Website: bh-photo
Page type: account-selection
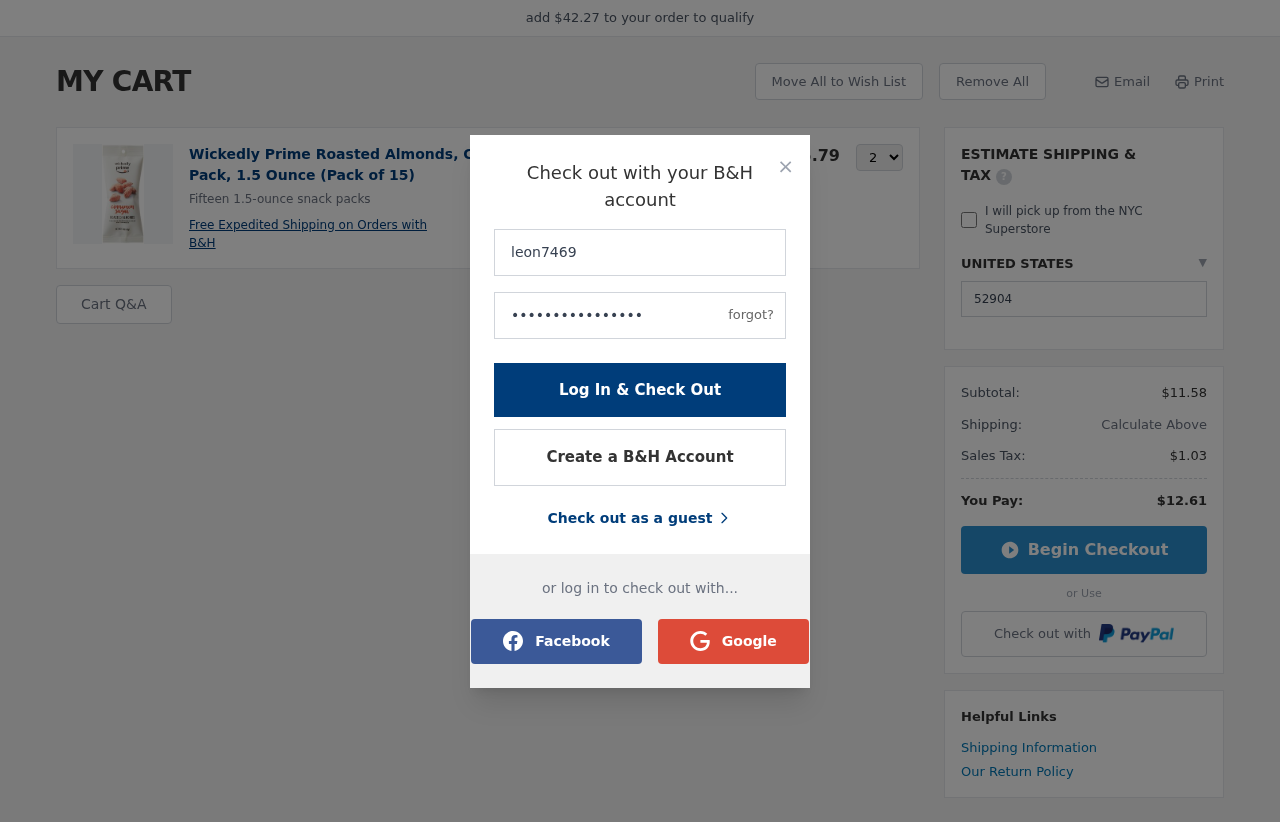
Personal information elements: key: PII_COUNTRY
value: UNITED STATES
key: PII_LOGIN_USERNAME
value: leon7469
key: PII_POSTCODE
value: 52904
Product elements: key: PRODUCT1_DESC
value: Fifteen 1.5-ounce snack packs
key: PRODUCT1_NAME
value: Wickedly Prime Roasted Almonds, Cinnamon-Sugar, Snack Pack, 1.5 Ounce (Pack of 15)
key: PRODUCT1_PRICE
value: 5.79
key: PRODUCT1_QUANTITY
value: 2
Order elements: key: ORDER_SUBTOTAL
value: $11.58
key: ORDER_TAX
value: $1.03
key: ORDER_TOTAL
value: $12.61
Other elements: key: AMOUNT_TO_QUALIFY
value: $42.27